Field crop: maize
Growth stage: 2
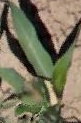
Species: maize